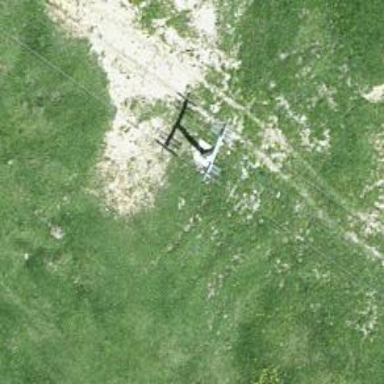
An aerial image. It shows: Pylon for aerialway.